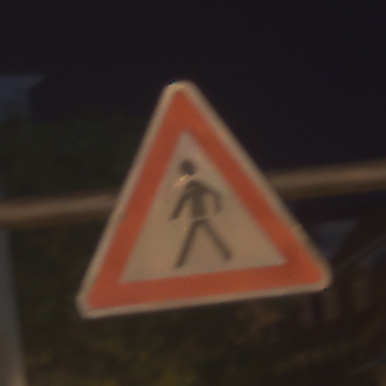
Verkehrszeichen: FussgaengerRechts
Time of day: Night
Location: Outdoor (Urban)
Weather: Clear
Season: NotSpecified
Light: Artificial